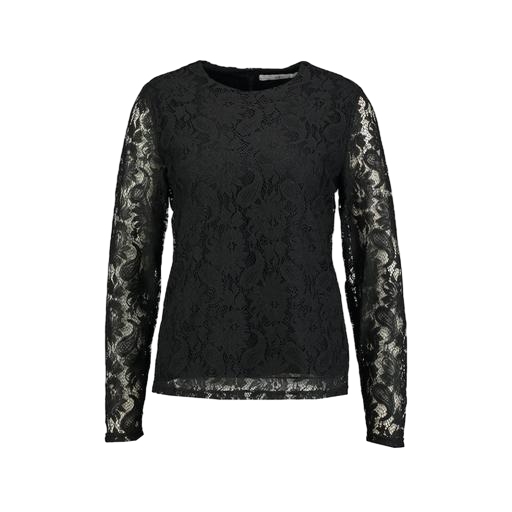
black floral-lace shirt, black long-sleeved lace top, black long sleeve eyelash lace top, white background